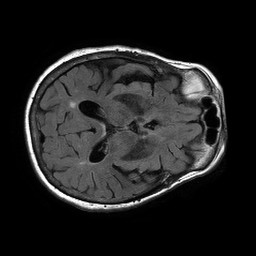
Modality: FLAIR
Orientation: axial
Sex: female
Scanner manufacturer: philips
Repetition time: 11 s
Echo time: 0.125 s